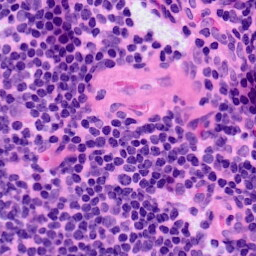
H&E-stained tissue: LymphNode